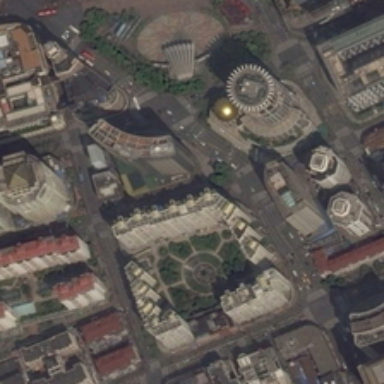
Many tall buildings have been built on the land .